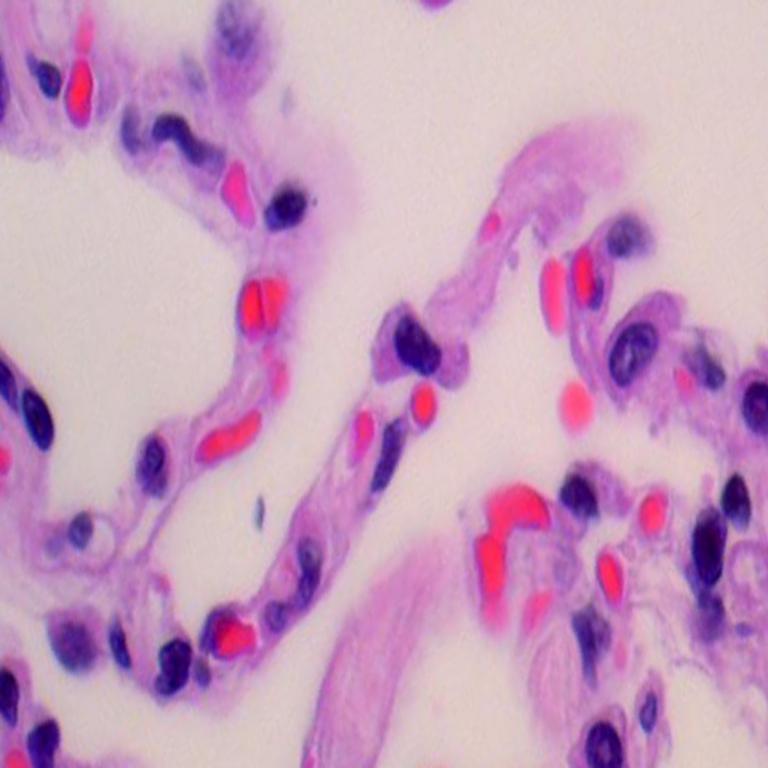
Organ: lung
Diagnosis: benign